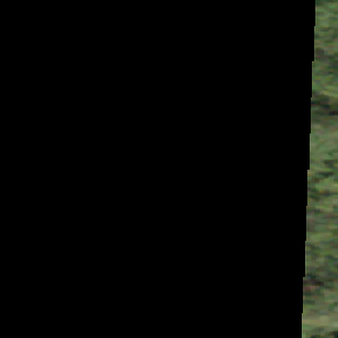
Label: other